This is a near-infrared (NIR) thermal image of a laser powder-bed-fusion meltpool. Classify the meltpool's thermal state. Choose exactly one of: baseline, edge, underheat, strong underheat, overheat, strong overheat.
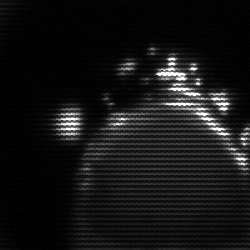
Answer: edge